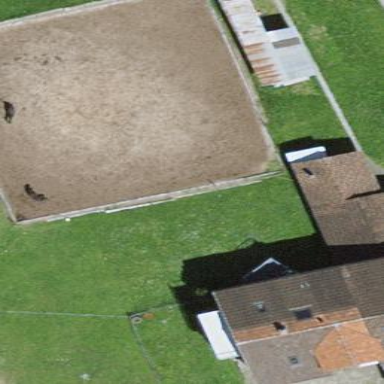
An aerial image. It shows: Equestrian pitch for leisure land use.